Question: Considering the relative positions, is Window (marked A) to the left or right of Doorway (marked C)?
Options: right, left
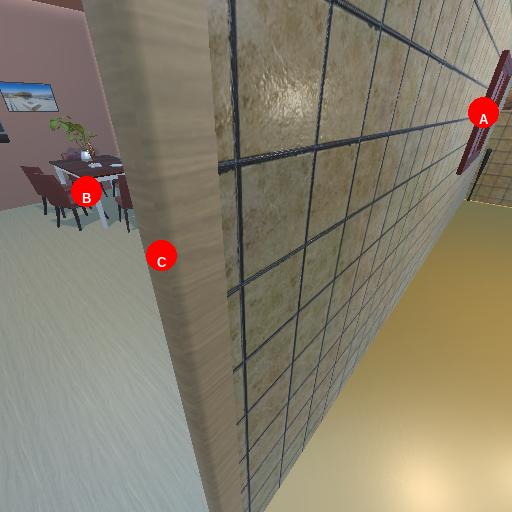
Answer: right